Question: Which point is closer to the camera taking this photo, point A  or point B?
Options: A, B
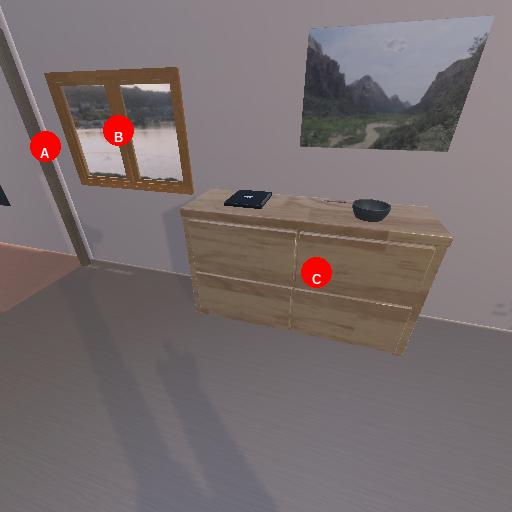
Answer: A